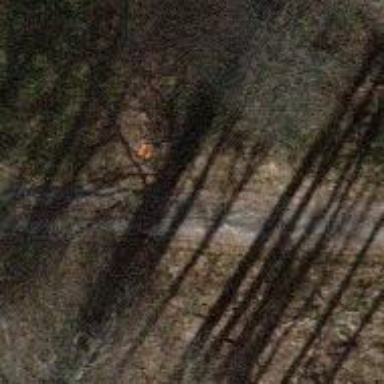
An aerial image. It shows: Aerial marker on pole.